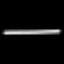
Label: line